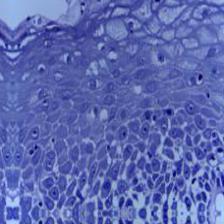
Diagnosis: Normal